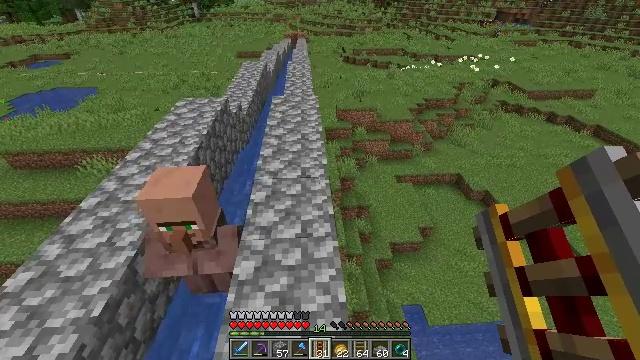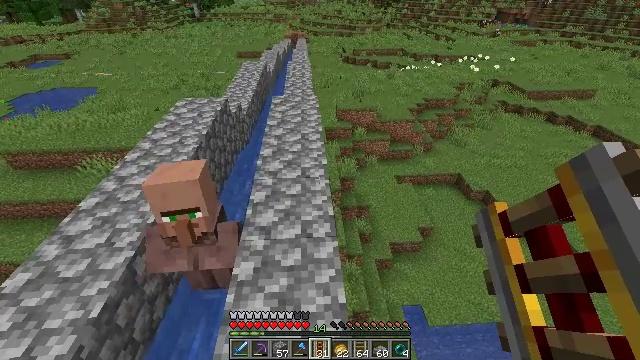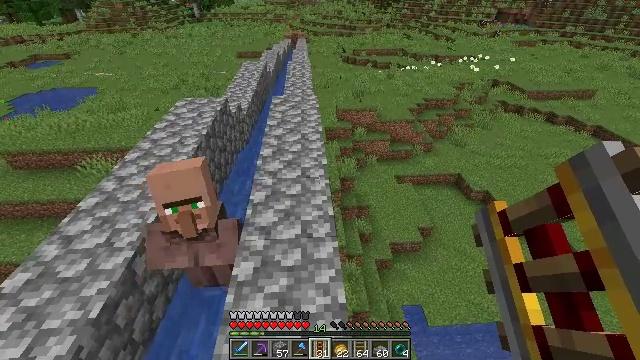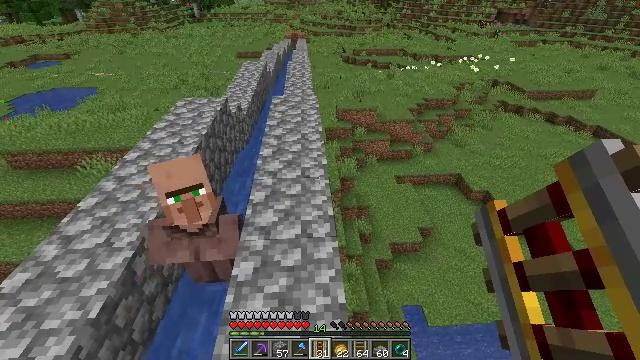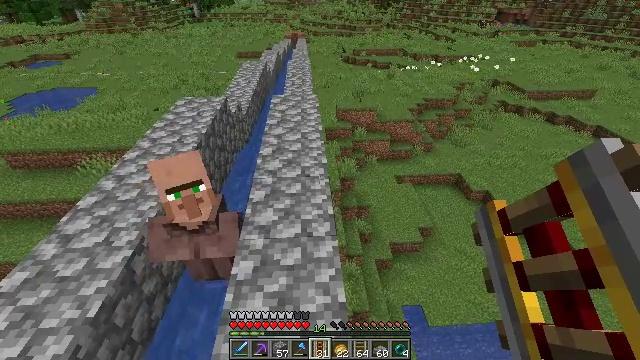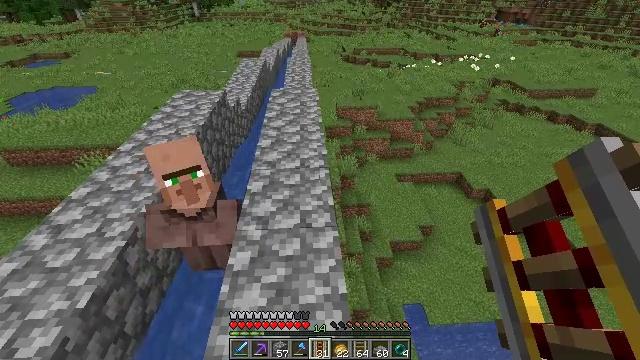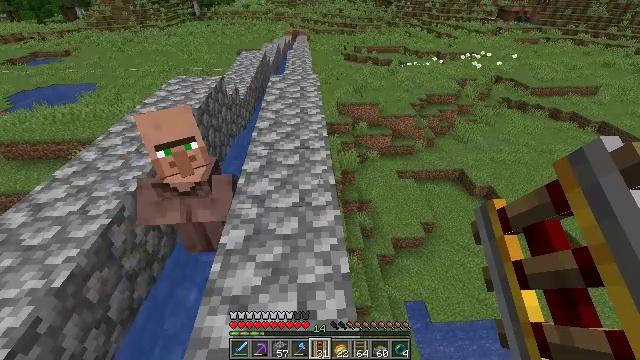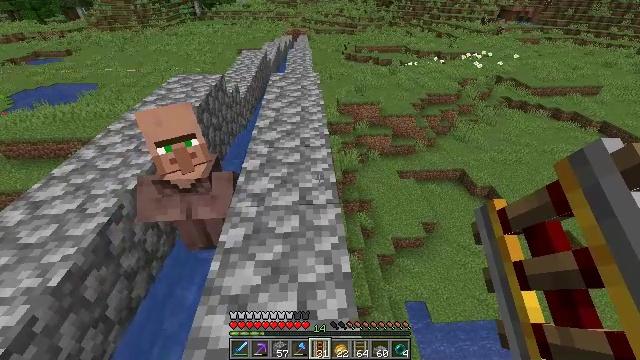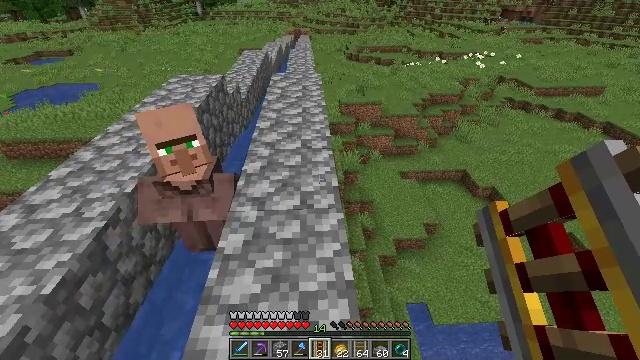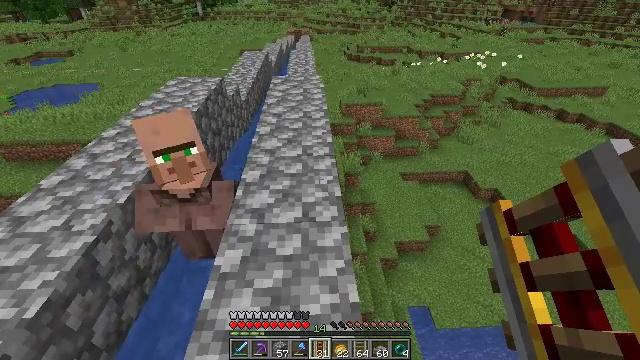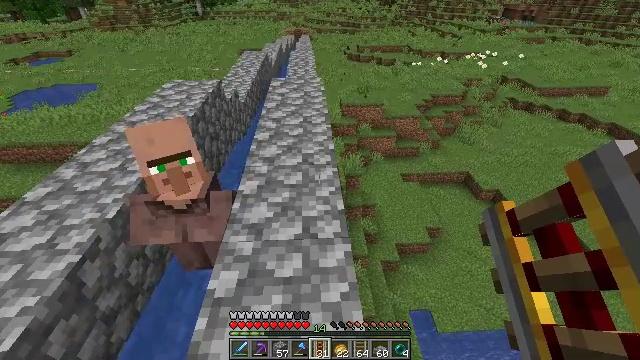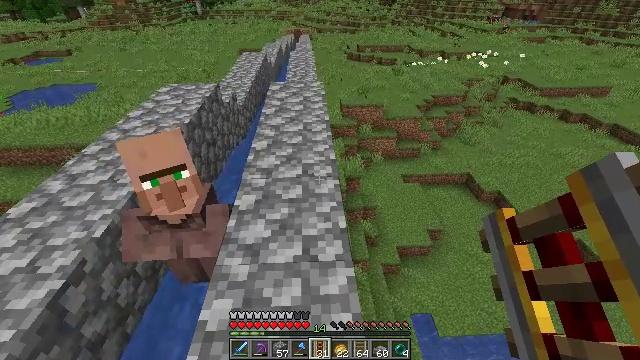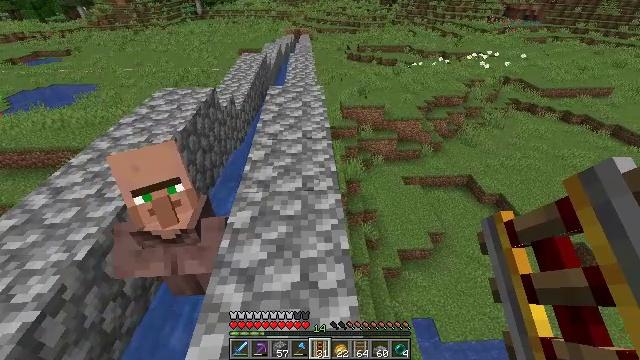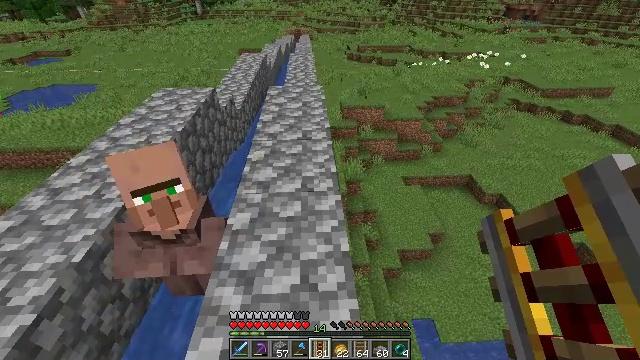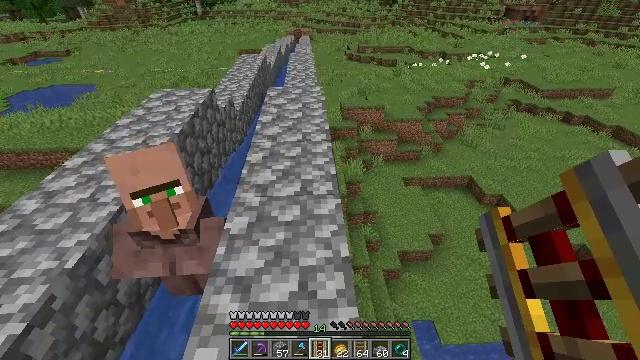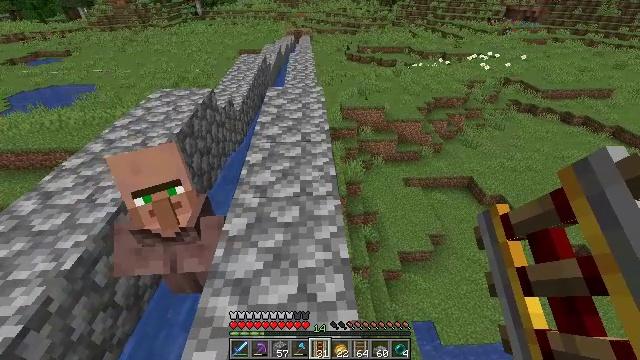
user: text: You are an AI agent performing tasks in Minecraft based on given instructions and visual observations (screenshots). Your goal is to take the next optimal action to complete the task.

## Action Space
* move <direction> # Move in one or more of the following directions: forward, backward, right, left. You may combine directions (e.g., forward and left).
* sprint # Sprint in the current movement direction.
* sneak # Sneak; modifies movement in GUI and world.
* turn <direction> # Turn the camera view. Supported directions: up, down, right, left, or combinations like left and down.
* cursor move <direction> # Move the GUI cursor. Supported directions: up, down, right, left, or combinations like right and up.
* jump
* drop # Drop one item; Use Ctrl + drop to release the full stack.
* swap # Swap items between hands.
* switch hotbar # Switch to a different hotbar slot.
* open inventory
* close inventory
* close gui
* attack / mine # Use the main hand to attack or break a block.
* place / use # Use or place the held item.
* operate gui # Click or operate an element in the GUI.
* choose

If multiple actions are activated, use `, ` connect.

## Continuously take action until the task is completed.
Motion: motion action
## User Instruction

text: Get dirt block.
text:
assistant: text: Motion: no_op
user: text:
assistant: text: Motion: no_op
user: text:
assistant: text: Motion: no_op
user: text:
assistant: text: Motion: no_op
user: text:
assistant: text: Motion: no_op
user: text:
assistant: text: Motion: no_op
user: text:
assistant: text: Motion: move forward
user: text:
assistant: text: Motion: move forward
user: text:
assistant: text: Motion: move forward
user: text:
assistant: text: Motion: move forward
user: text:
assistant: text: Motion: move forward
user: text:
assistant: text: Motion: no_op
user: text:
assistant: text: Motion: no_op
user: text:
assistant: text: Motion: no_op
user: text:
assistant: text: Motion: no_op
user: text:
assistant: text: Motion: no_op
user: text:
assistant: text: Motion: no_op
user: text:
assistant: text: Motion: no_op
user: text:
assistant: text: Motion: no_op
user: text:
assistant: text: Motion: move forward
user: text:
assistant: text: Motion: move forward
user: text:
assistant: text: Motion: move forward
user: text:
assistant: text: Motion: move forward
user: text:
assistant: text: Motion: move forward
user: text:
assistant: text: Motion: no_op
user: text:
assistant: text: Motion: no_op
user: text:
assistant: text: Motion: no_op
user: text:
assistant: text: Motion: no_op
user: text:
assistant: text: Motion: no_op
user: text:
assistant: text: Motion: turn left